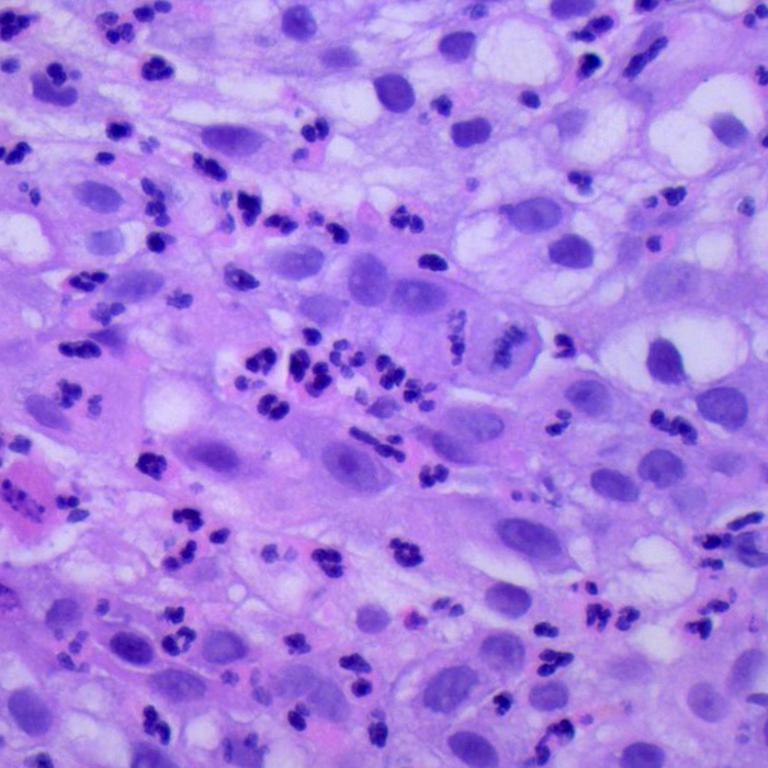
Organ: lung
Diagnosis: squamous carcinomas